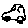
Label: car